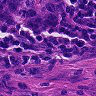
Metastatic tissue present: yes